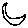
Label: moon